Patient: sex M, age 79
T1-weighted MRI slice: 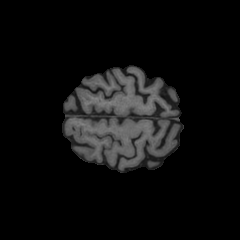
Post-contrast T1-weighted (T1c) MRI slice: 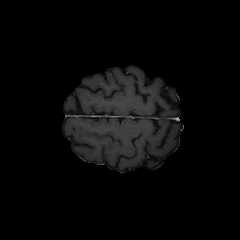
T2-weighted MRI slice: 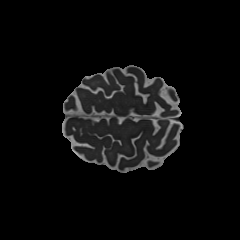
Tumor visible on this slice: no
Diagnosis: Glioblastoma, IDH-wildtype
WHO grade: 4